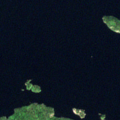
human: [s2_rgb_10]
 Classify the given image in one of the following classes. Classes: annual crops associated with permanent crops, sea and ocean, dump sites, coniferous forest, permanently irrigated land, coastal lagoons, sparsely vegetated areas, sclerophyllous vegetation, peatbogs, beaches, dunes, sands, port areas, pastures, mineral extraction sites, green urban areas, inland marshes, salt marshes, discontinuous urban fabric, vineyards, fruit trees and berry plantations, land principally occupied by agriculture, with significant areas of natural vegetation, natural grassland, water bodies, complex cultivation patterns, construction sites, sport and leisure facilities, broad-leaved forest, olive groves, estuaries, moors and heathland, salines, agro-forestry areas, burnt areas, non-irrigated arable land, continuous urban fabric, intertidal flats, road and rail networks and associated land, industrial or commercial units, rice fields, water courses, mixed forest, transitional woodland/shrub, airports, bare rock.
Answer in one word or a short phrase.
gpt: coniferous forest, water bodies